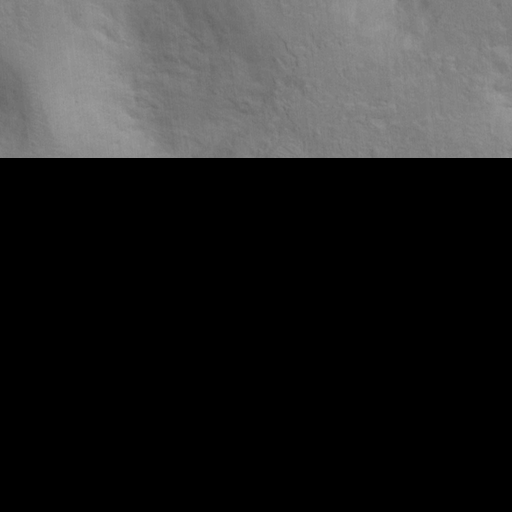
Classes present: Background, Cone